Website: apple
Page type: payment
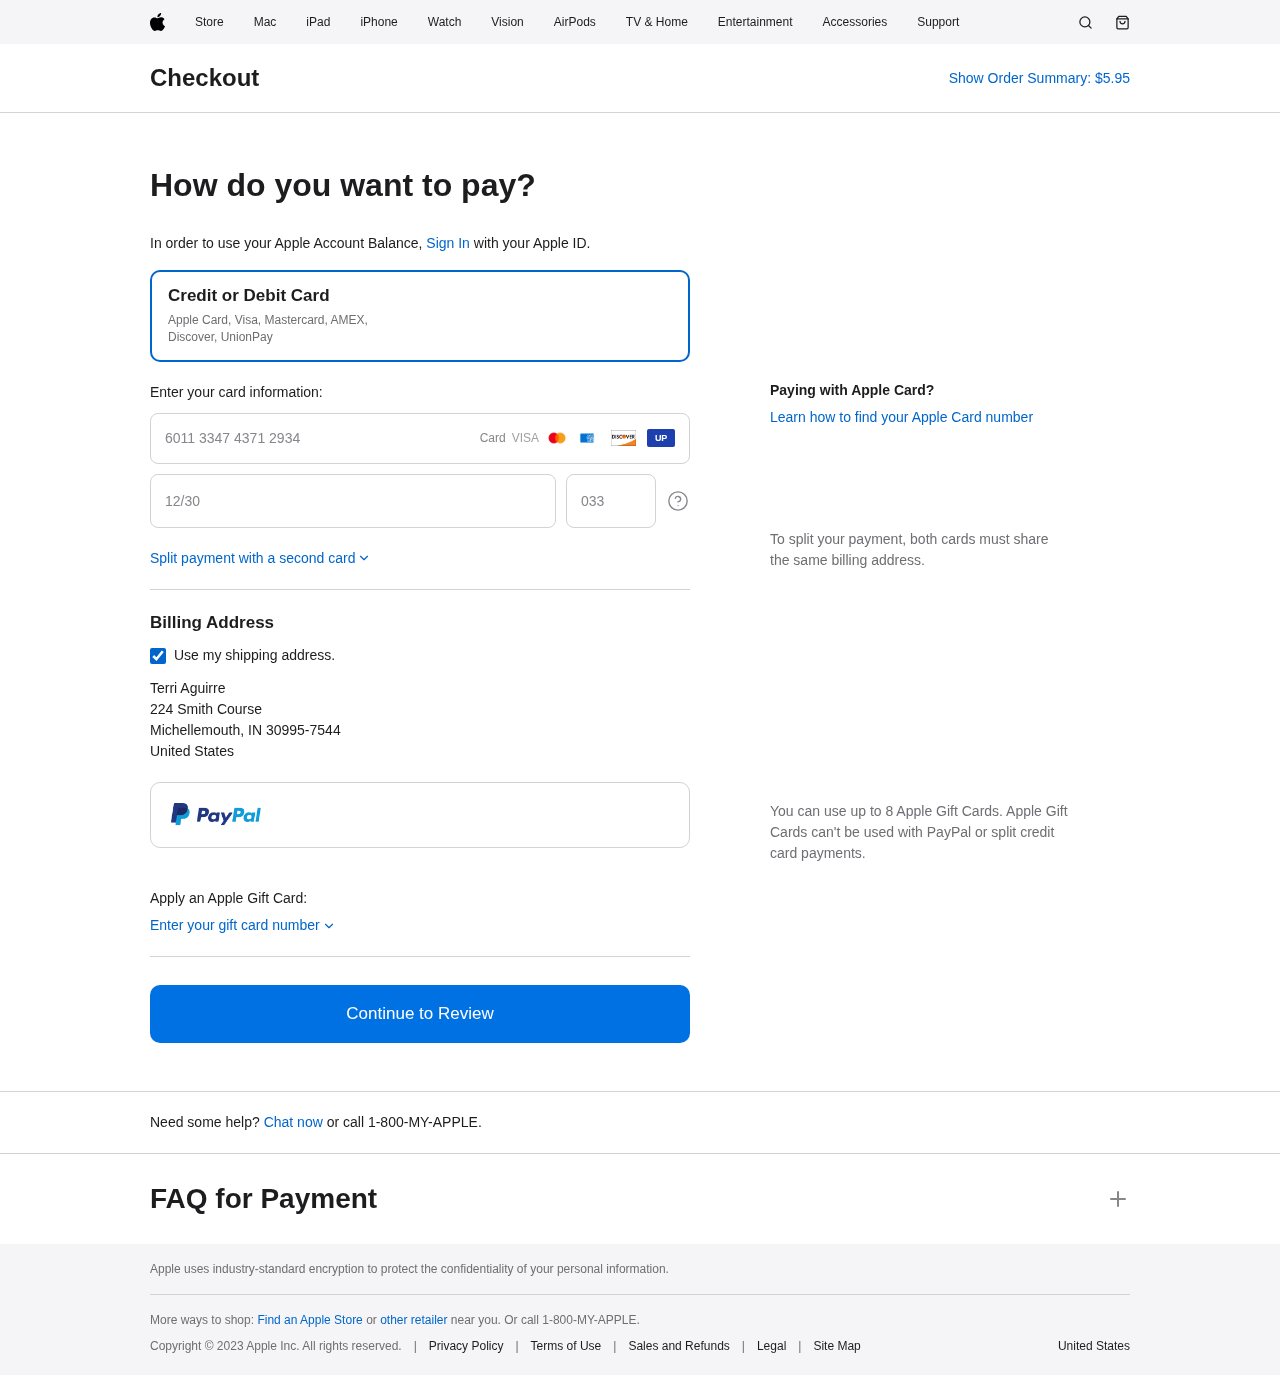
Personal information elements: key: PII_CARD_CVV
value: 033
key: PII_CARD_EXPIRY
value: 12/30
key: PII_CARD_NUMBER
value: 6011 3347 4371 2934
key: PII_COUNTRY
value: United States
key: PII_FULLNAME
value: Terri Aguirre
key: PII_STREET
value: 224 Smith Course
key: PII_CITY_STATE_ZIP
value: Michellemouth, IN 30995-7544
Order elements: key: ORDER_TOTAL
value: $5.95